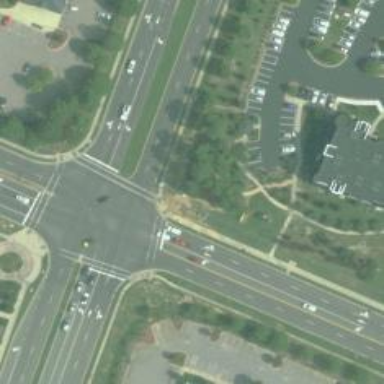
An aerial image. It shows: Marked road crossing.